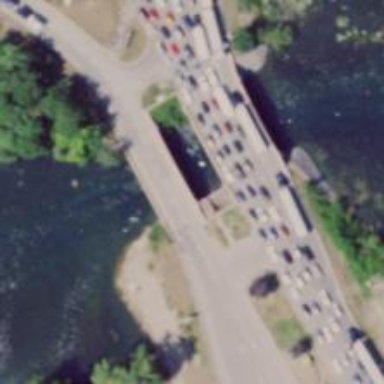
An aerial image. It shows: Trunk highway bridge with asphalt surface.